Aerial crown-view tile of a tropical tree (Barro Colorado Island, Panama), acquired 20250616:
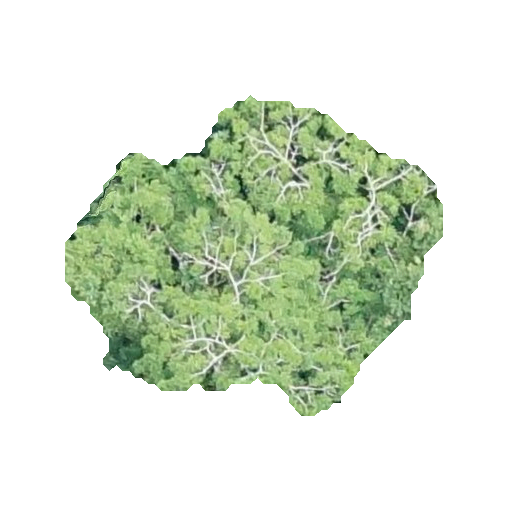
Species: Sapium glandulosum
GBIF accepted scientific name: Sapium glandulosum
Crown area: 116.986 m²